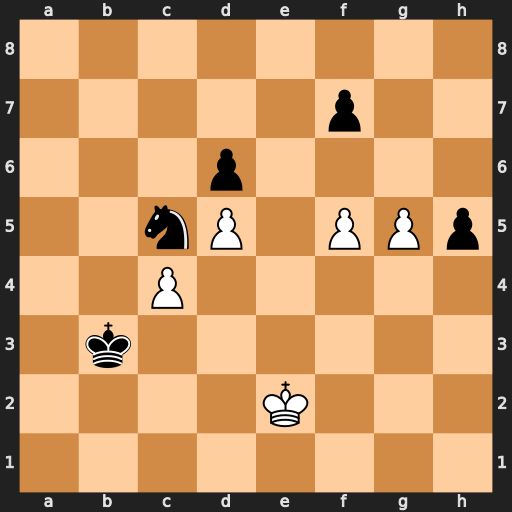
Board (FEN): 8/5p2/3p4/2nP1PPp/2P5/1k6/4K3/8
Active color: w
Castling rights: -
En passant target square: -
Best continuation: g6 fxg6 fxg6 Kxc4 g7